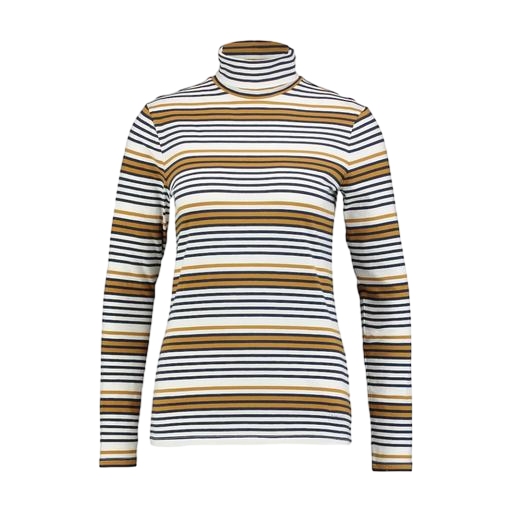
multicolor vero moda rust high neck blouse, multicolor white turtleneck, stripped shirt, white background